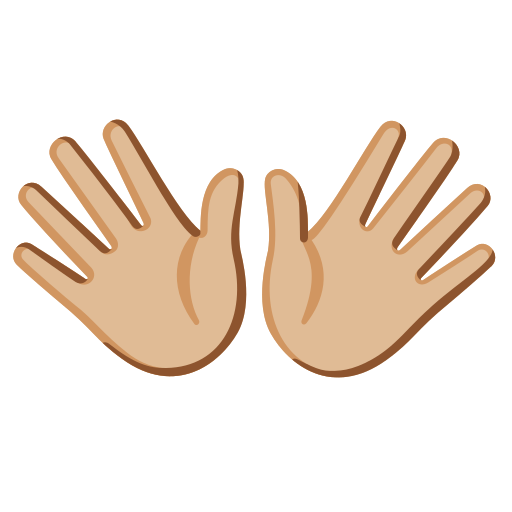
Emoji: 👐🏼